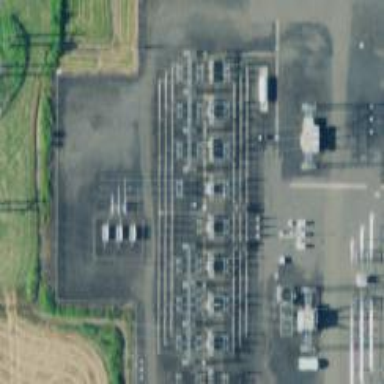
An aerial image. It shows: Outdoor power switch.